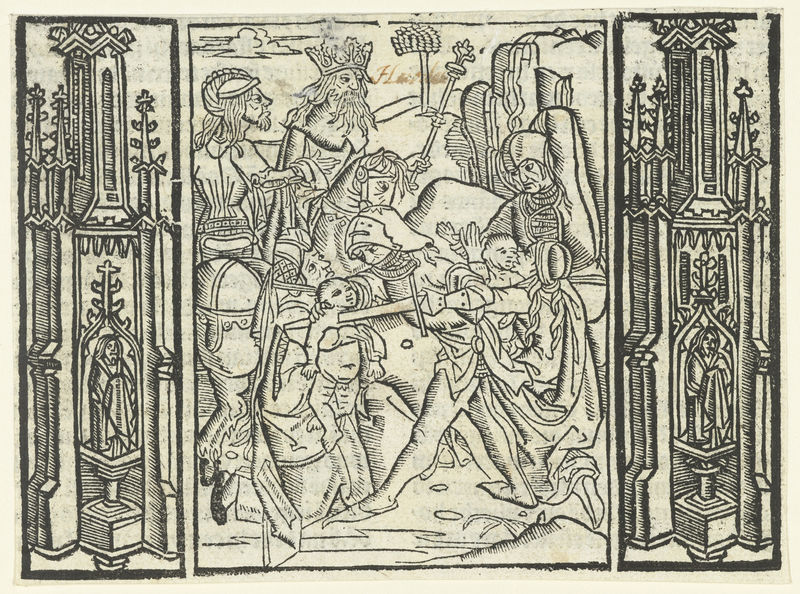
Titel: De kindermoord te Bethlehem
Künstler: Meester van Delft
Standort: Amsterdam
Institution: Rijksmuseum
Schlagwörter: gravure, mort, cheval, roi, enfant, meurtre, eglise, epee, guerre, combat, chevalier, sang, soldat, massacre, religion, fuite, guerrier, egypte, croisade, croisé, innocent